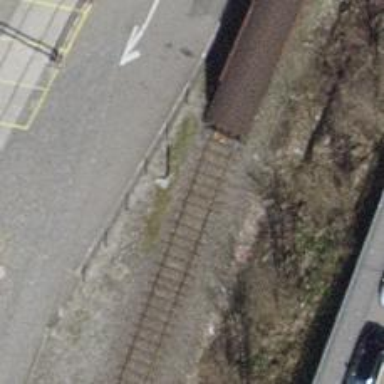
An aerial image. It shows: Railway yard with one track in service.